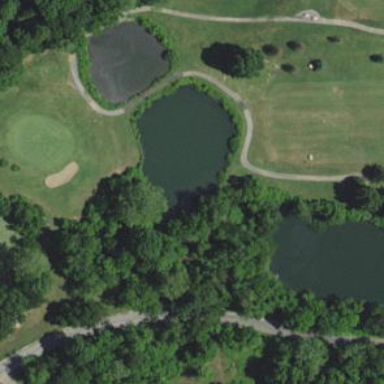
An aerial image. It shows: Peaceful pond surrounded by nature.